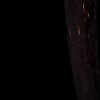
Label: space